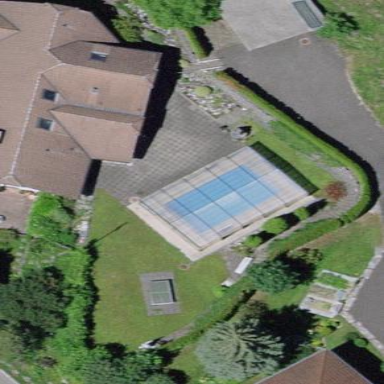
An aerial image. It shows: Swimming pool located in leisure land.